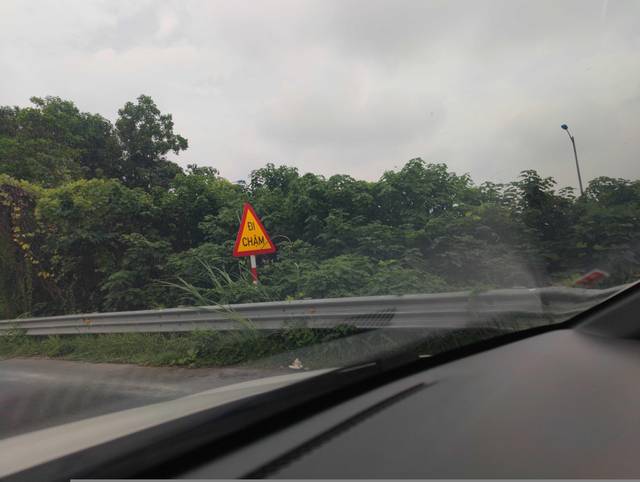
Region: Vietnam
Coordinates: 21.009, 105.921